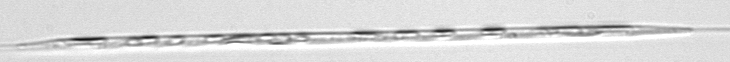
Label: Rhizosolenia